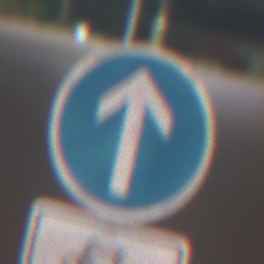
Verkehrszeichen: VorgeschriebeneFahrtrichtungGeradeaus
Zusatzzeichen unten: EinspurigeFahrzeugeFrei1
Umgebung: Outdoor, Urban
Tageszeit: Night
Wetter: PartlyCloudy
Licht: Artificial
Jahreszeit: NotSpecified
Kontrast: HighContrast